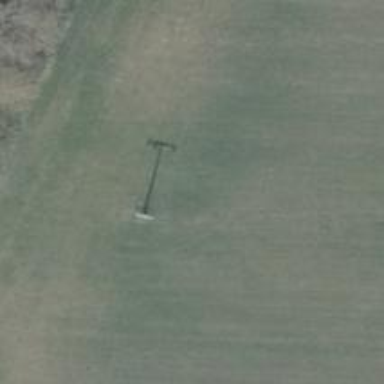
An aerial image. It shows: Power pole.